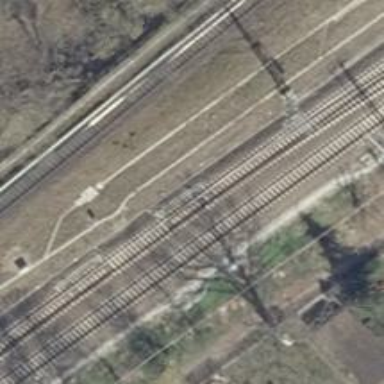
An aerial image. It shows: Railway switch with the turnout pointing to the right.